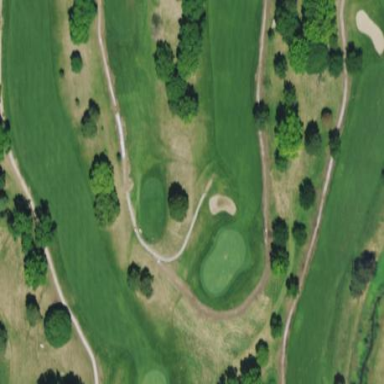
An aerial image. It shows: Grassy area designated as golf fairway.